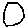
Label: hexagon